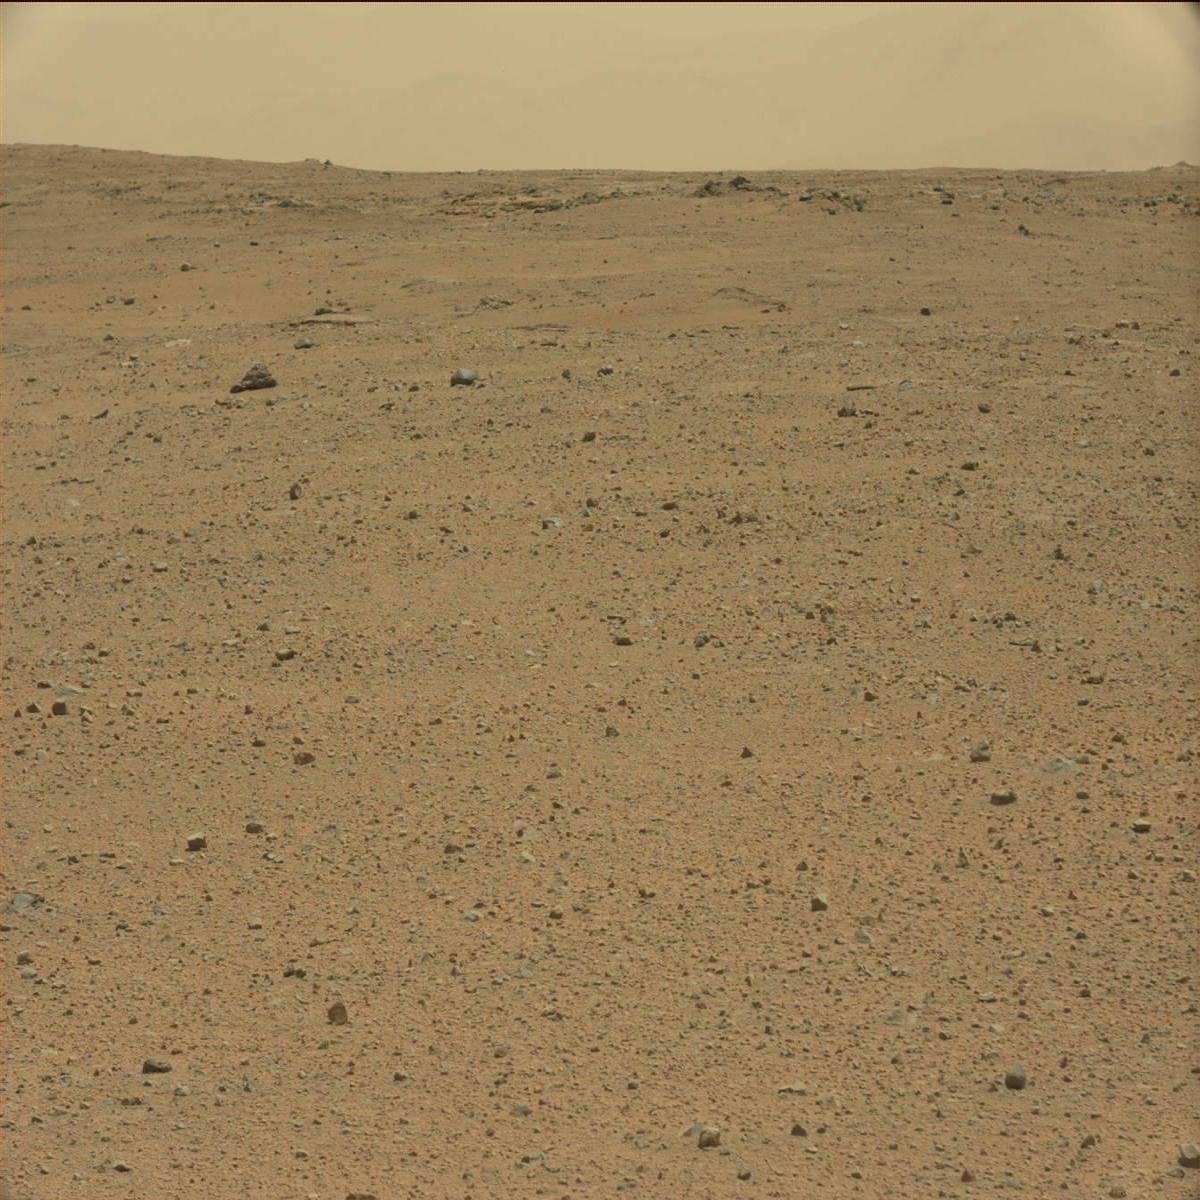
Terrain classes present: Bedrock, Ridge, Sand / Soil, Sky